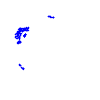
Particle: pion